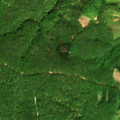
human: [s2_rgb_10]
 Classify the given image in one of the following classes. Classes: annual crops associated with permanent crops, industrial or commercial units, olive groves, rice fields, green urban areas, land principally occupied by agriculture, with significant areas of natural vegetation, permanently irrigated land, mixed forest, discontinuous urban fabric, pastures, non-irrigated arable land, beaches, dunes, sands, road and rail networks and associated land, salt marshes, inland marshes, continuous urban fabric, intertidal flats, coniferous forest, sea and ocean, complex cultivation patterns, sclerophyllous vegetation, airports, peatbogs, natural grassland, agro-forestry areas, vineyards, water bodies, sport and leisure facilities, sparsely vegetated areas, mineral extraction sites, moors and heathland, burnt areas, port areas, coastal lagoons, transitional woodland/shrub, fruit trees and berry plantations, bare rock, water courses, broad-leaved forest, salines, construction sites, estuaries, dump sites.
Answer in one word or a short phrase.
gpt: broad-leaved forest